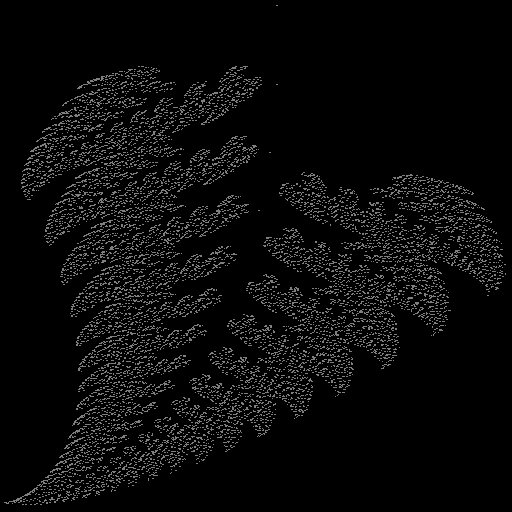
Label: fern